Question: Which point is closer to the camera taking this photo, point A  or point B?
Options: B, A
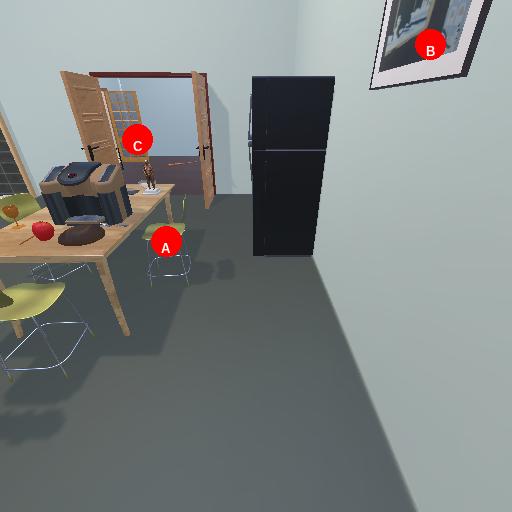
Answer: B